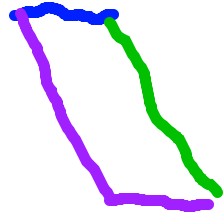
Shape: parallelogram